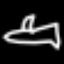
Label: airplane